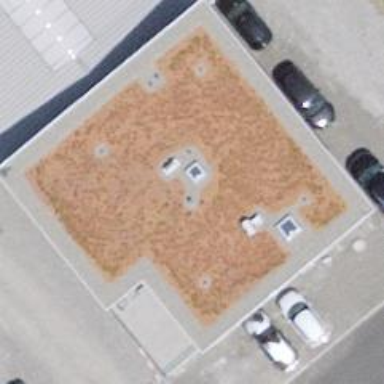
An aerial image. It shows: Commercial building.